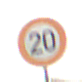
Verkehrszeichen: Geschwindigkeit20
Umgebung: Outdoor, Suburban
Tageszeit: MorningAfternoon
Wetter: Overcast
Licht: Natural
Jahreszeit: NotSpecified
Kontrast: LowContrast